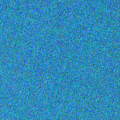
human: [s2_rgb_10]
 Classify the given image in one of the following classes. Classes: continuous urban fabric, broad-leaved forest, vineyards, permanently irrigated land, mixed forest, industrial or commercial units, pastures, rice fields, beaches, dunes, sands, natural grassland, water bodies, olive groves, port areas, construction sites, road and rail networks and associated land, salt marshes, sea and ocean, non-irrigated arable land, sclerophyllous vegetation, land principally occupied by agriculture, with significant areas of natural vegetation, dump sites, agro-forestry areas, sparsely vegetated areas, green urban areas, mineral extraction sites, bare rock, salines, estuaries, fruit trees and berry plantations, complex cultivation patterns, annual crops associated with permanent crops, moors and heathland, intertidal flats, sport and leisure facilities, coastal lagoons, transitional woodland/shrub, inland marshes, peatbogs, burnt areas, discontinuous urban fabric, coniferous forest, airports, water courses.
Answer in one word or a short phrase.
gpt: sea and ocean